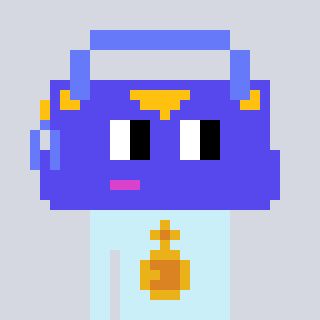
a pixel art character with square blue glasses, a bag-shaped head and a cold-colored body on a cool background